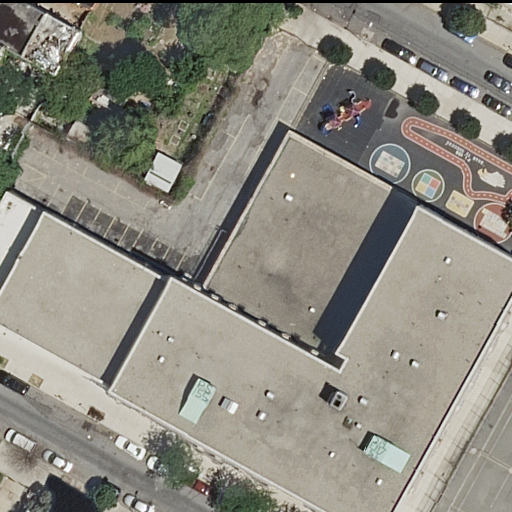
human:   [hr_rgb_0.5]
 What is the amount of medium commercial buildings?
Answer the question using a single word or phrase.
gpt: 0

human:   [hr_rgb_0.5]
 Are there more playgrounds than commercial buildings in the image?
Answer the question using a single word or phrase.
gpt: yes

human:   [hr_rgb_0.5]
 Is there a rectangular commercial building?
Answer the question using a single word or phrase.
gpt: no

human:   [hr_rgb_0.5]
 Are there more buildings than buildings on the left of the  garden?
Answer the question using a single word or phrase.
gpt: yes

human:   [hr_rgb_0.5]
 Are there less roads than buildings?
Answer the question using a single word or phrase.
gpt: yes

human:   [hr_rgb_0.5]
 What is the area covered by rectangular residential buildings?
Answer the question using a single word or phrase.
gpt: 160m2

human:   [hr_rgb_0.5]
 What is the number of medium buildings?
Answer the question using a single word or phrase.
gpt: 2

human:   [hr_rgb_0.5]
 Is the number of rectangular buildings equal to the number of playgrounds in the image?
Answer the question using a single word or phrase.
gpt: no

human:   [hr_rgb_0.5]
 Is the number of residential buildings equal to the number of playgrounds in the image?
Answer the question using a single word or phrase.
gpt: no

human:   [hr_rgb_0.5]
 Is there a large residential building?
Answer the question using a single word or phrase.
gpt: no

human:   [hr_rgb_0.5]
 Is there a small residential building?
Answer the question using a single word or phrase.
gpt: yes

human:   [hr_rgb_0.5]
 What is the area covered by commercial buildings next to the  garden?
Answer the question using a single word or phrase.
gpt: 0m2

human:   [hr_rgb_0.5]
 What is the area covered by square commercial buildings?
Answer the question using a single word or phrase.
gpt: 0m2

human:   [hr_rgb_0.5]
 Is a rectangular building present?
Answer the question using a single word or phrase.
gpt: yes

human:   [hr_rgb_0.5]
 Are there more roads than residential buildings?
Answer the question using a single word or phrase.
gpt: no

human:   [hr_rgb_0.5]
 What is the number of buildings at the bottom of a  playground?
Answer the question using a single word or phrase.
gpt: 1

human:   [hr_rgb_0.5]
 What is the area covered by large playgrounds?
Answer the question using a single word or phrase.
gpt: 3377m2

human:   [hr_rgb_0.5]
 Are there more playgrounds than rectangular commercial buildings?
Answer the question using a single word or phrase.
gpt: yes

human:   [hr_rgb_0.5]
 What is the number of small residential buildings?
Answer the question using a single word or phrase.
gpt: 2

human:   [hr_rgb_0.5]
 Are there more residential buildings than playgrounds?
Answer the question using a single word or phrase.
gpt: yes

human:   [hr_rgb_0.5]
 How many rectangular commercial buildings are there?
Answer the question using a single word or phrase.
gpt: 0

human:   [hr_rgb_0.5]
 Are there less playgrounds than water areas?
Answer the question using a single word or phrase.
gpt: no

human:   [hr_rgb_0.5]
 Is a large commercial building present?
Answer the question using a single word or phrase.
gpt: no

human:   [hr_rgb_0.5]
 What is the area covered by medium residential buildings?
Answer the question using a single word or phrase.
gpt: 320m2

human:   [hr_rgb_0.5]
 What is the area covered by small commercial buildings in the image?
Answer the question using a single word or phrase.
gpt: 0m2

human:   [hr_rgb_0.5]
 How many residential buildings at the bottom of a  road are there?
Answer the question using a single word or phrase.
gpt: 1

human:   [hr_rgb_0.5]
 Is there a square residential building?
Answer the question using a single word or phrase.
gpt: no

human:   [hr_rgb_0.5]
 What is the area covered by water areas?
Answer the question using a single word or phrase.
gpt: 0m2

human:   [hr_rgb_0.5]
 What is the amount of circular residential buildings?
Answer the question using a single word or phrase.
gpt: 0

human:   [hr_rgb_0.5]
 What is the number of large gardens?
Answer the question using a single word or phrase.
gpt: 1

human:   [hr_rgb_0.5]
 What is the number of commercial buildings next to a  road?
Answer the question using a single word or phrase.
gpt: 0

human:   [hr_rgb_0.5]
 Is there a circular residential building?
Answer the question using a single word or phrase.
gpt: no

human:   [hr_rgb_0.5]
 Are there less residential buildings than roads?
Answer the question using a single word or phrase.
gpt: no

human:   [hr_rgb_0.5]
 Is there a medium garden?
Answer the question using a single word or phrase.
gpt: no

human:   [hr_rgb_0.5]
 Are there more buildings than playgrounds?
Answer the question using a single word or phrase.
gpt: yes

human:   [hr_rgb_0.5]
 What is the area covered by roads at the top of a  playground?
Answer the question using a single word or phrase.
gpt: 0m2